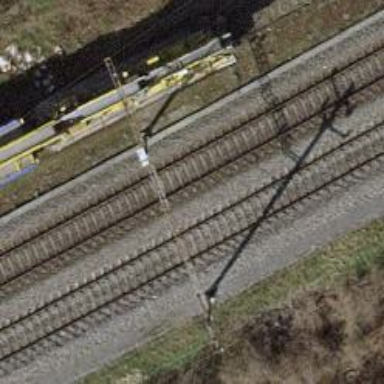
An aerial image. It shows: Catenary mast for power lines.